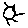
Label: sun